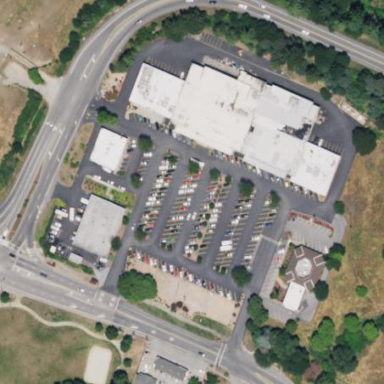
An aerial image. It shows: Commercial area.